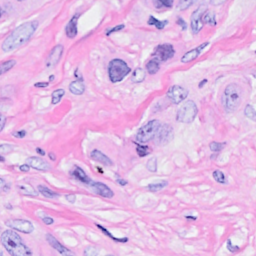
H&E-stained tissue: Breast